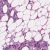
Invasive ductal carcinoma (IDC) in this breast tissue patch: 1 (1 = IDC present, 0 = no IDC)